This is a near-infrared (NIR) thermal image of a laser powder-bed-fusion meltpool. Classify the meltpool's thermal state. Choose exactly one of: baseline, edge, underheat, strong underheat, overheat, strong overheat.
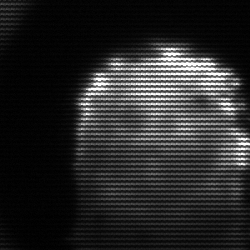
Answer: baseline